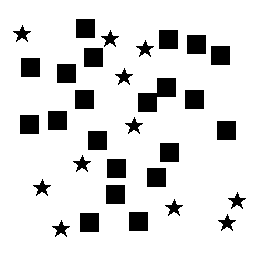
Squares: 21
Triangles: 0
Stars: 11
Total shapes: 32